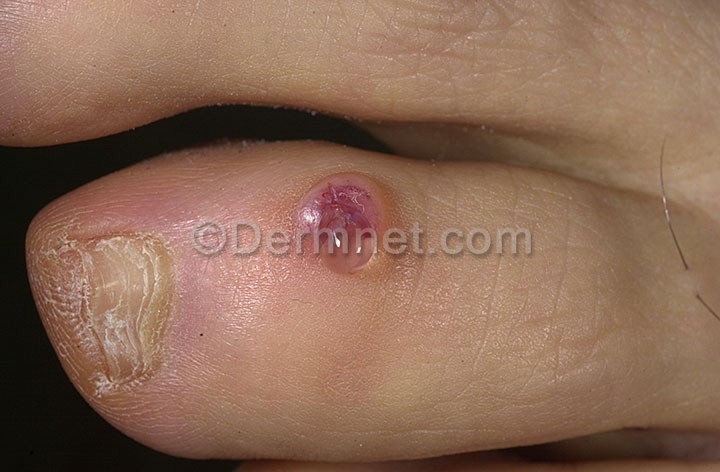
Disease: Nail Fungus and other Nail Disease